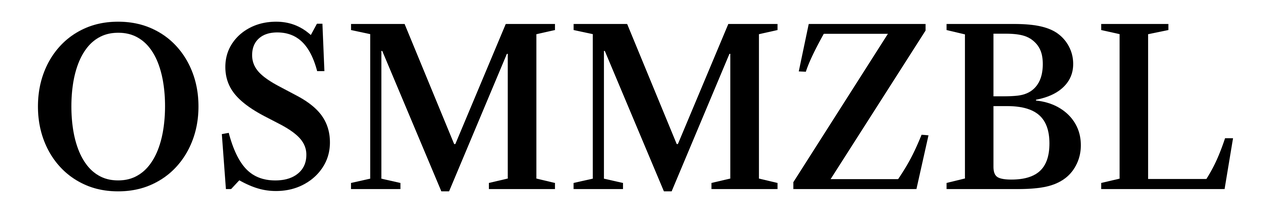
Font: LibreCaslonText_Medium